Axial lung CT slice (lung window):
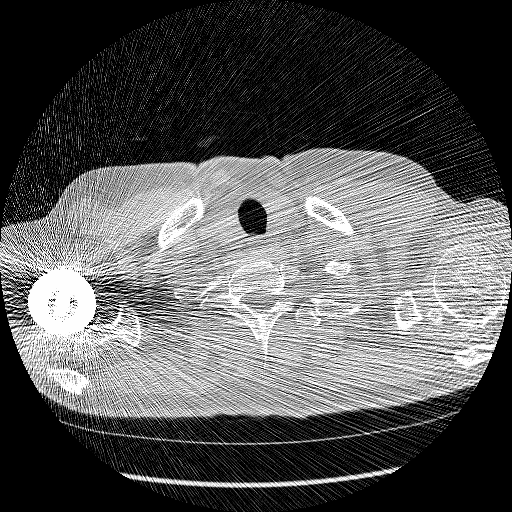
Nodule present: no